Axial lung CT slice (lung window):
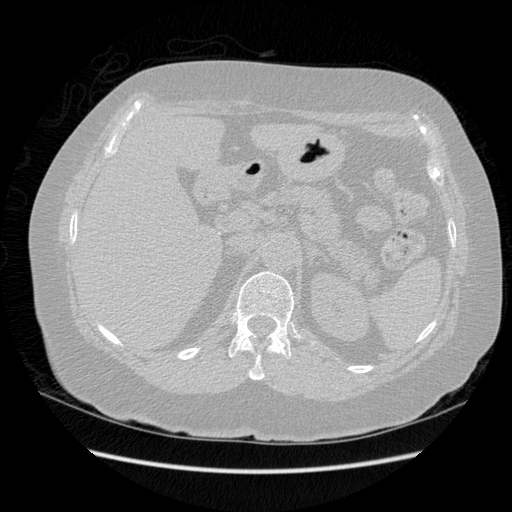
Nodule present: no